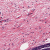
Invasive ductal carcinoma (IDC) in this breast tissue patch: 0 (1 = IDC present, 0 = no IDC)